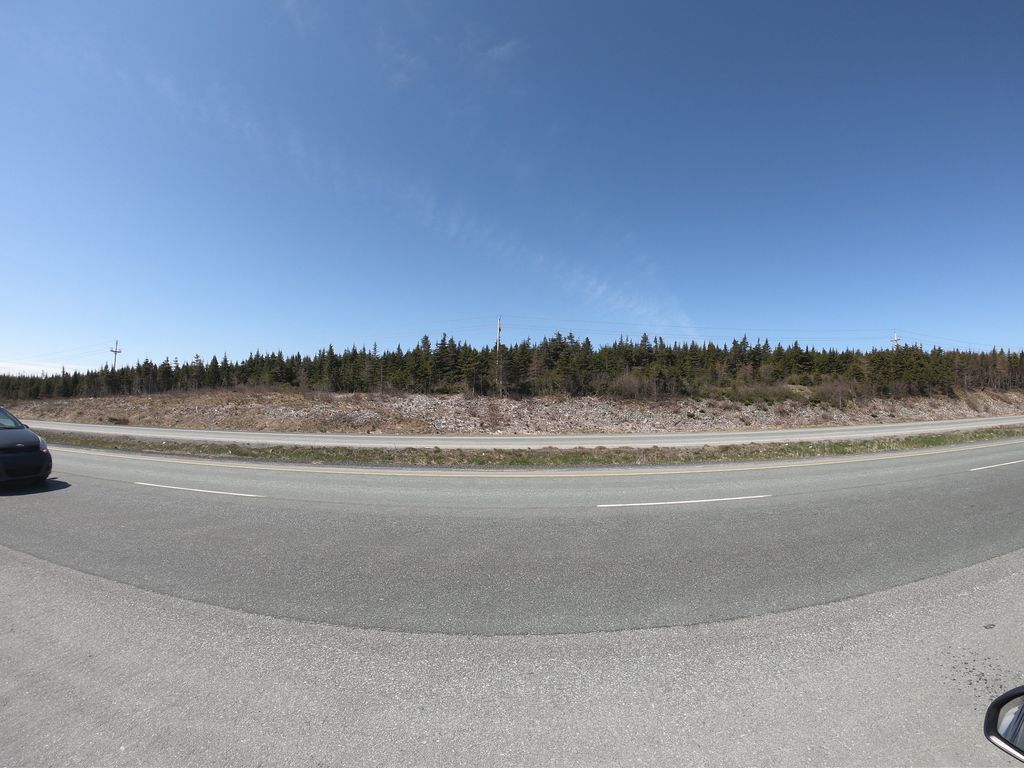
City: st_johns